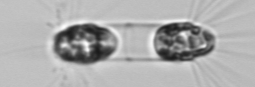
Label: Corethron_hystrix